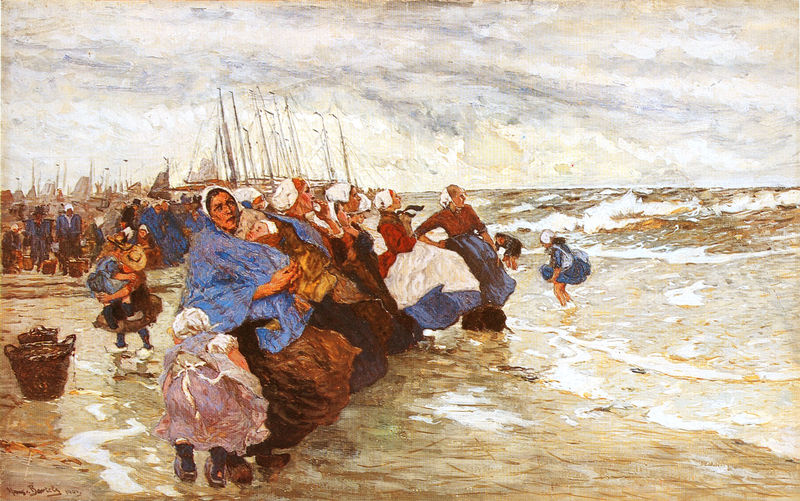
Titel: Fischerfrauen am Strand von Scheveningen
Künstler: Hans von Bartels
Standort: München
Institution: Galerie Heseler
Schlagwörter: blau, himmel, mann, meer, umhang, wasser, weiß, wolken, baden, frauen, gelb, menschen, mädchen, ocker, sand, see, ufer, braun, frankreich, frau, hut, kleid, kleider, männer, blick, rot, tuch, haube, menge, rock, schleife, band, stehen, tragen, holland, schauen, signatur, nass, wind, gewässer, gold, mantel, tücher, kind, mutter, boote, kinder, beine, schürze, gischt, küste, schiff, schiffe, segel, strand, welle, wellen, röcke, schuhe, fahne, fischer, flagge, mast, körbe, russland, schürzen, violett, baby, hafen, masten, schaum, angst, brandung, flattern, flut, sturm, sturmflut, unwetter, woge, wogen, kopftuch, korb, warten, segelboote, flucht, ebbe, pfützen, bruan, watt, stürmen, reihe, hauben, menschenmenge, wimpel, kopftücher, schaumkronen, flotte, hoffnung, pantoffeln, schutz, säugling, mütter, klocks, blaun, verklicker, bauschen, windjammer, böe, sturn, schiffsmasten, hoffen, kitttel